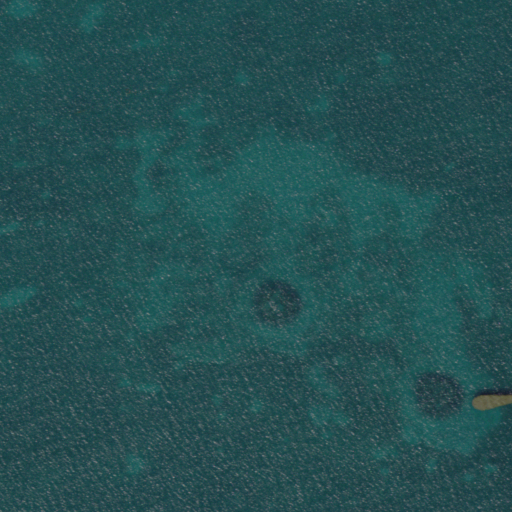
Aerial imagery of bar in Florida named Ninefoot Shoal containing only open water